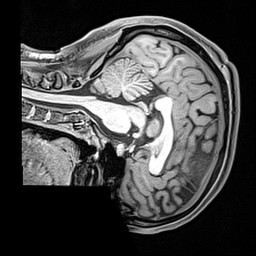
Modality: T1w
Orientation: sagittal
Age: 27
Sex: female
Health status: healthy
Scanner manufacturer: siemens
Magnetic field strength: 3 T
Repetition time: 2.4 s
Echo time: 0.00217 s